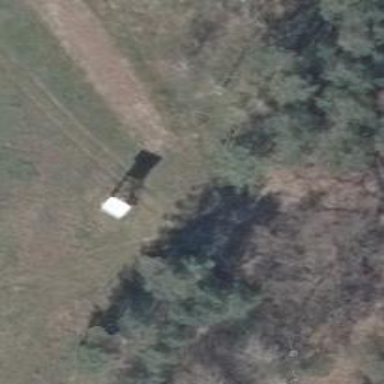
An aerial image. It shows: Hunting stand.